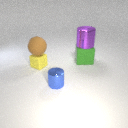
large green rubber cube behind small blue metal cylinder